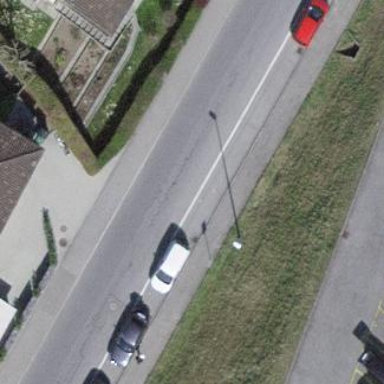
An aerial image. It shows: Parking lane with parallel orientation.